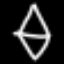
Label: diamond